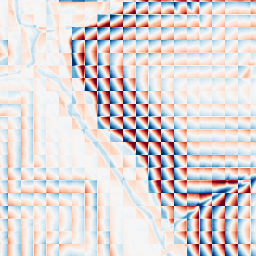
Category: wavelet
Decomposition family: wavelet_biorthogonal
Decomposition parameters: wavelet: bior1.3
level: 4
Upsampling method: sinc_blackman
Upsampling parameters: scale: 4
kernel_size: 8
Upsampling scale: 4